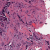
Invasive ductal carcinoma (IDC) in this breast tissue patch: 1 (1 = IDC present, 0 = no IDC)